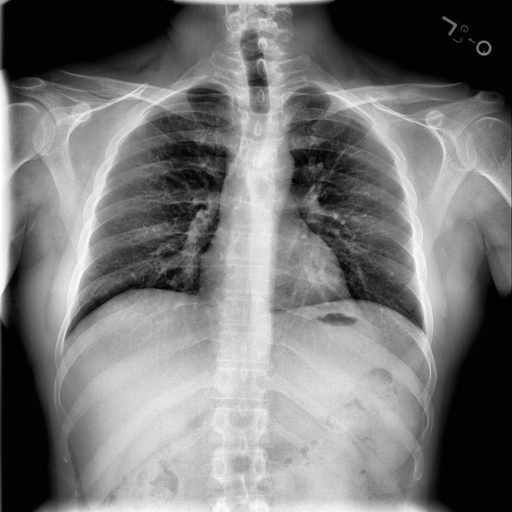
Finding: NORMAL